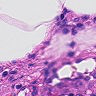
Metastatic tissue present: no